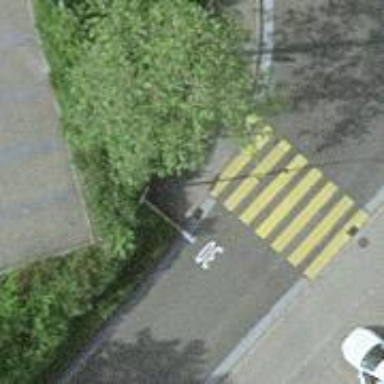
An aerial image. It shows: Kerb barrier.